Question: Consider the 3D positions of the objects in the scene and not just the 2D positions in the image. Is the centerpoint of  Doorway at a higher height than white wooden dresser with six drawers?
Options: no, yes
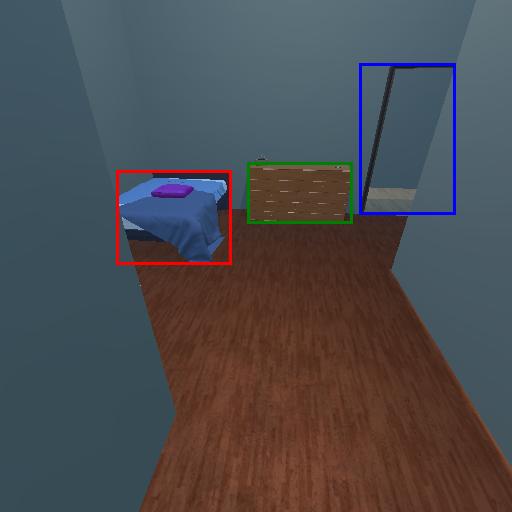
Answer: no